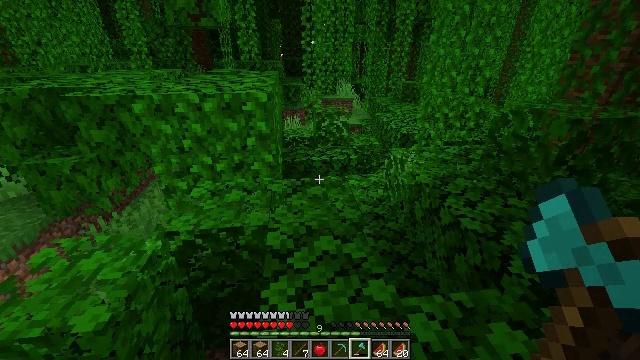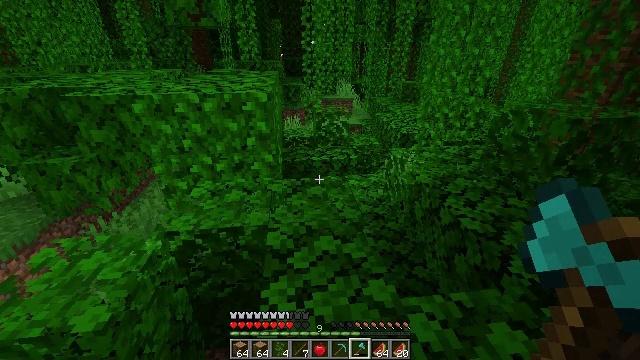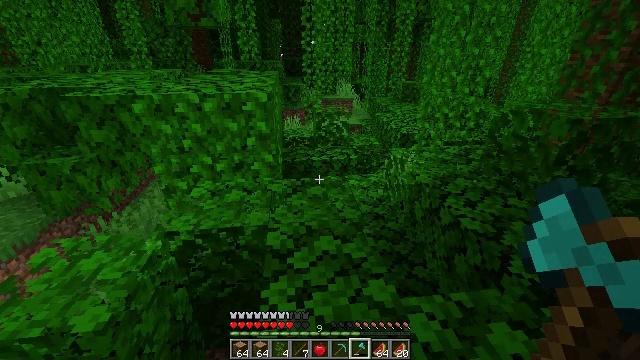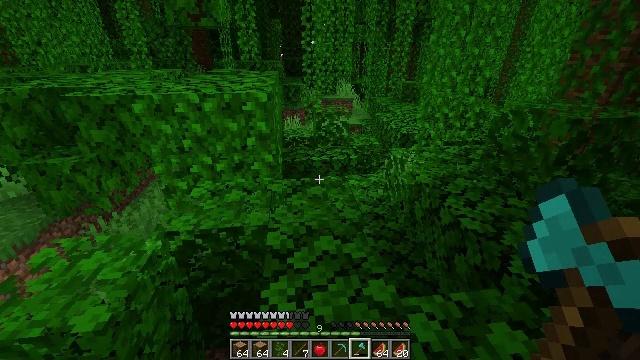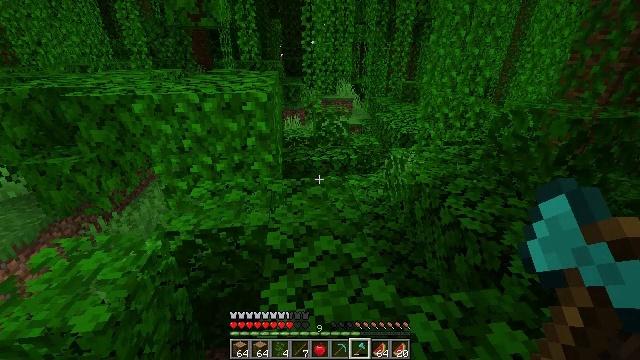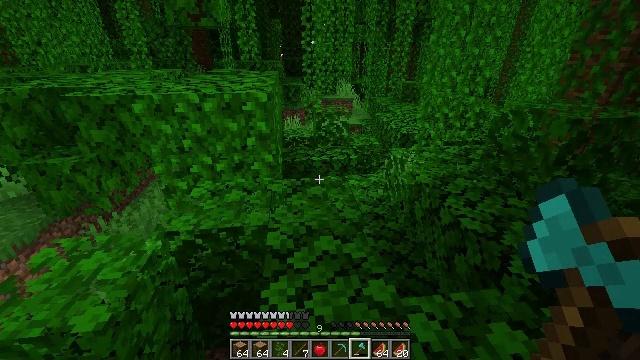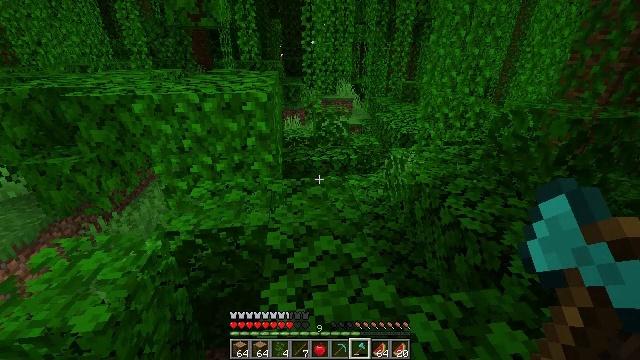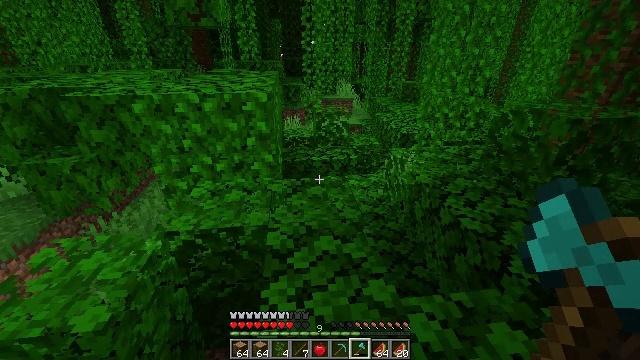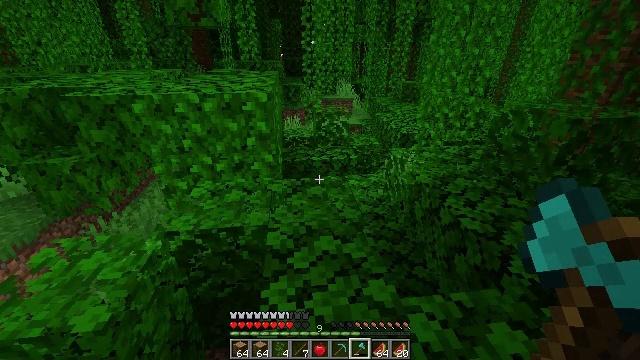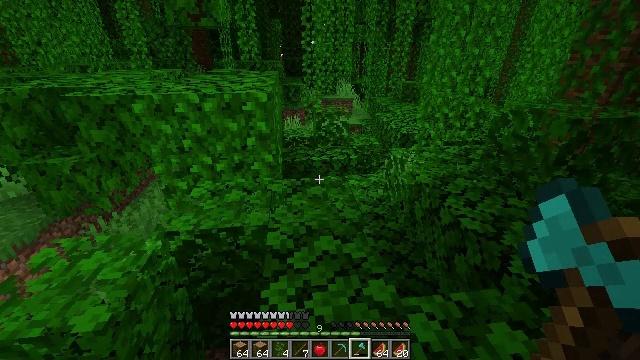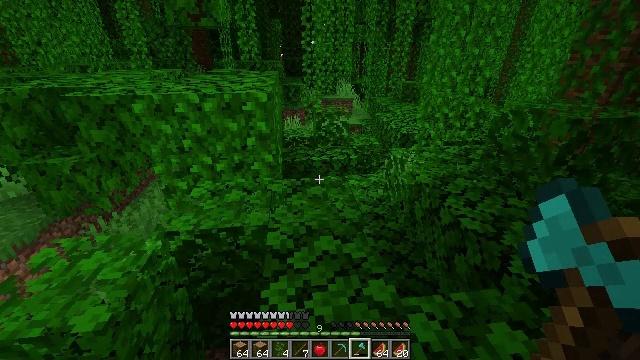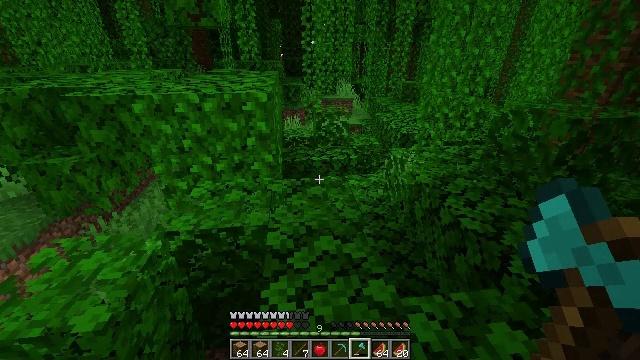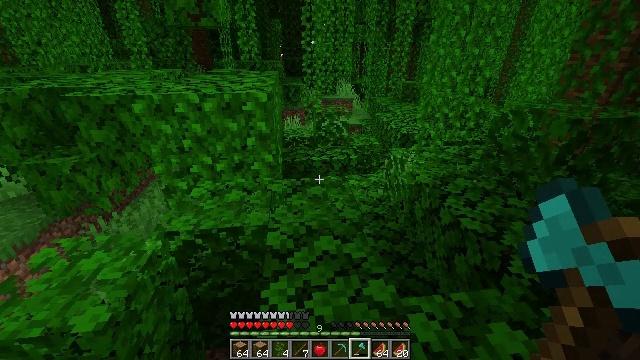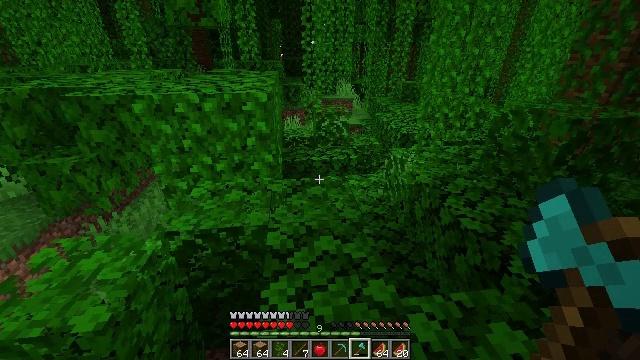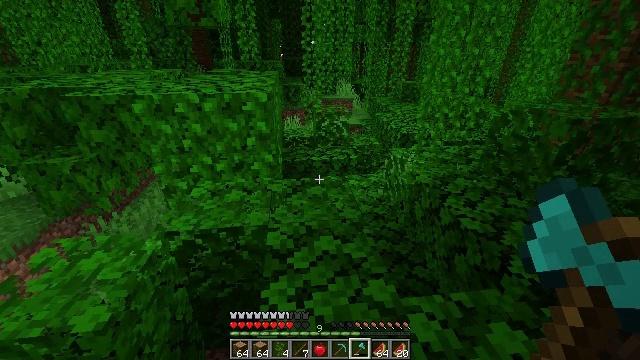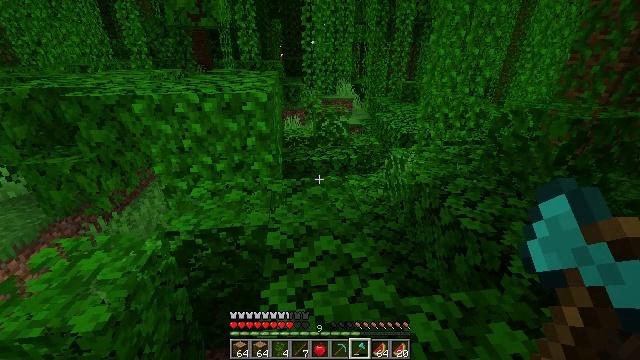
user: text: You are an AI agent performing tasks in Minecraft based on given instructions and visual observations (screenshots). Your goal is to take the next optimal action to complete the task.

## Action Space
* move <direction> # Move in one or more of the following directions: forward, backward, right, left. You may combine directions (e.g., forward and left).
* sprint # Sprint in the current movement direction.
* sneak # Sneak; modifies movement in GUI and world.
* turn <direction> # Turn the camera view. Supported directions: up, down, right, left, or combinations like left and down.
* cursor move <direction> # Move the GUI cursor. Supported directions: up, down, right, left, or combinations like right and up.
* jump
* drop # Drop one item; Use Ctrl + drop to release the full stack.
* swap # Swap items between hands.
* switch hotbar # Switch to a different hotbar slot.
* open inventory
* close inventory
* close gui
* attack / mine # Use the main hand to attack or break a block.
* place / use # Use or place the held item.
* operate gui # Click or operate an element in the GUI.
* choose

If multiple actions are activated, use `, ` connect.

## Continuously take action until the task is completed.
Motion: motion action
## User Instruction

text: Mine bamboo with your hand.
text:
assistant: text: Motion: no_op
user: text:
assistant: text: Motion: no_op
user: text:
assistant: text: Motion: no_op
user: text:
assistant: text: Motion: no_op
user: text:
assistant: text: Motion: no_op
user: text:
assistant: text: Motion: no_op
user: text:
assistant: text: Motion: no_op
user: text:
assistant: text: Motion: no_op
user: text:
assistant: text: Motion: no_op
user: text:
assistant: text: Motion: no_op
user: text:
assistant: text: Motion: no_op
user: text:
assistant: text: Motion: no_op
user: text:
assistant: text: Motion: no_op
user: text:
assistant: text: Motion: no_op
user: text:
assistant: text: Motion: no_op
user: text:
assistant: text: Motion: no_op
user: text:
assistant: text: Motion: no_op
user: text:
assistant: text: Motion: no_op
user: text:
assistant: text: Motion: no_op
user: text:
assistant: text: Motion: no_op
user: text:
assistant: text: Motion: no_op
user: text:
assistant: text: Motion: no_op
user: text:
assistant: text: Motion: no_op
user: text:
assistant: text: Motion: no_op
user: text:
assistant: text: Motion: no_op
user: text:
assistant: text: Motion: no_op
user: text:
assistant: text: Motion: no_op
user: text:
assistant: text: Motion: no_op
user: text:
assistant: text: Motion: no_op
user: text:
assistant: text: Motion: no_op